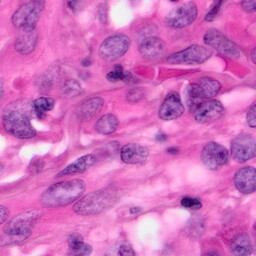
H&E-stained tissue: Pancreatic